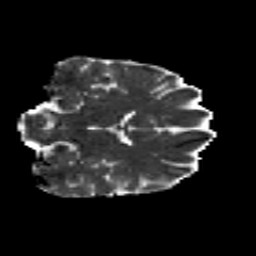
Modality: MD
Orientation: coronal
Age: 31
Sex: female
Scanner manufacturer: siemens
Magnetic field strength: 3 T
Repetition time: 8.8 s
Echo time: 0.085 s